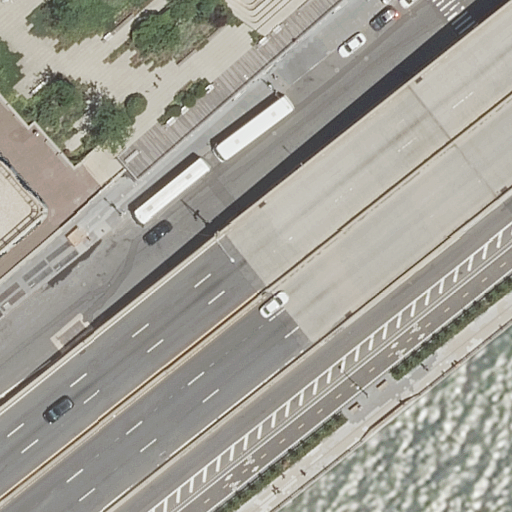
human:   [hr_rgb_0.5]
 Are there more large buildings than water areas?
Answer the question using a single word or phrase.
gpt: no

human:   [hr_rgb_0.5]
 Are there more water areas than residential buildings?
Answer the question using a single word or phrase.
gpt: no

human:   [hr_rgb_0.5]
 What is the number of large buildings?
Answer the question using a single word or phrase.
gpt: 0

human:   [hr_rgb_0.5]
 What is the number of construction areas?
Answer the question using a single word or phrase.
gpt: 0

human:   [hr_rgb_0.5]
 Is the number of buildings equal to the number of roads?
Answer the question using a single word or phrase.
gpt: no

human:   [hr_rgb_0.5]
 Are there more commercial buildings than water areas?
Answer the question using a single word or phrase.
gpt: no

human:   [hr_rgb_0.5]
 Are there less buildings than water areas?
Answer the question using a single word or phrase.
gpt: no

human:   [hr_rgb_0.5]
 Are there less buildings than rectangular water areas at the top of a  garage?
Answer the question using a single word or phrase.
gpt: no

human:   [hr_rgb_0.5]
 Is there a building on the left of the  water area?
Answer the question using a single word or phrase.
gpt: yes

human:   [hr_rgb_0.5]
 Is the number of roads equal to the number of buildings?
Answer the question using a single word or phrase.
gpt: no

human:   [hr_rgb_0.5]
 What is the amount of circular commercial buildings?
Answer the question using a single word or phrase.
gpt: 0

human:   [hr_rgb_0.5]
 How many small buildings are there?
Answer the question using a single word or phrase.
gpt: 1

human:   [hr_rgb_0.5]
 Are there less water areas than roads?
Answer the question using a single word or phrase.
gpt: yes

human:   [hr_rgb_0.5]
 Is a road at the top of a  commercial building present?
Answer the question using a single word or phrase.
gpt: no

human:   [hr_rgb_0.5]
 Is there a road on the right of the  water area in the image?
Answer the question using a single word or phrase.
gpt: no

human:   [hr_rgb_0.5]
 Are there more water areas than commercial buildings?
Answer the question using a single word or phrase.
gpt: yes

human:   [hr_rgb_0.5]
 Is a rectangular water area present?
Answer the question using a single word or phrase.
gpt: yes

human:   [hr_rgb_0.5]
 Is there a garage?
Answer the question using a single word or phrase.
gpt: no

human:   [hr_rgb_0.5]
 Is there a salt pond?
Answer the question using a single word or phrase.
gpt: no

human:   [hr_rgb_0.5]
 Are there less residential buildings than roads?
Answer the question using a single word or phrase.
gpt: yes

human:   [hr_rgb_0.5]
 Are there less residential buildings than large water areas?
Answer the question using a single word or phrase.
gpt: no

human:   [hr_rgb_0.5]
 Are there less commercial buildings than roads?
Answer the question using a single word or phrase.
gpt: yes

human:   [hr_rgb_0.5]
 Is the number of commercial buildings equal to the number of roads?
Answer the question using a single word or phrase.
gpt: no

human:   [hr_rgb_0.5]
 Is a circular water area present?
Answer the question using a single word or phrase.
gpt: no

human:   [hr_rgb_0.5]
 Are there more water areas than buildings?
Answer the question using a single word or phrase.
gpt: no

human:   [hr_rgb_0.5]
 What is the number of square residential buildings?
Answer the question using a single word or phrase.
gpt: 0

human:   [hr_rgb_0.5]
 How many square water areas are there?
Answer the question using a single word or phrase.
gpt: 0

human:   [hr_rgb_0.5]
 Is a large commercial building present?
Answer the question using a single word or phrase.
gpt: no

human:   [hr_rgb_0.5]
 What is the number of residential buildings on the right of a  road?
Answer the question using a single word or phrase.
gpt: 0

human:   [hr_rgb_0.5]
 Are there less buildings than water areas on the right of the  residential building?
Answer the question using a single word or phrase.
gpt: no

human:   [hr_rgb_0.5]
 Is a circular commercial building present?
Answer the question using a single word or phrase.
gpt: no

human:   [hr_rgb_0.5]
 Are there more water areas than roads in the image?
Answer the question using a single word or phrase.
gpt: no

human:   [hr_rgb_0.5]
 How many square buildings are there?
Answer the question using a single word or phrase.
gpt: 0

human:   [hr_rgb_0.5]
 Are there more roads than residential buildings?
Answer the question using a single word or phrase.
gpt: yes

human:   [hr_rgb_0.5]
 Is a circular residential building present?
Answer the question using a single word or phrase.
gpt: no

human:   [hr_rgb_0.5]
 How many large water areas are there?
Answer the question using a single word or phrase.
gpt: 1